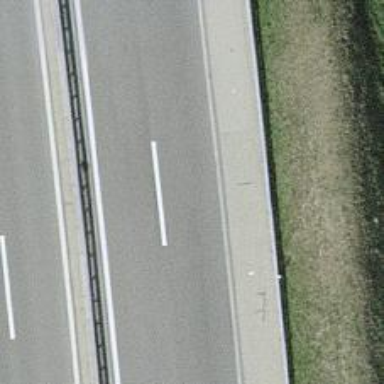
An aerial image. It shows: View of motorway.